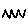
Label: zigzag